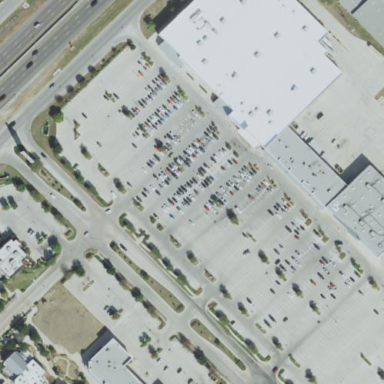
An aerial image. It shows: Department store building.